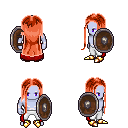
a pixel art fantasy rpg character, male body template, dark elf, purple skin, red cape, white pants, red extra-long hairstyle, gold boots, shield, four views (front, back, left, right), 2x2 character sprite sheet, small pixel art, hard edges, no anti-aliasing